Aerial crown-view tile of a tropical tree (Barro Colorado Island, Panama), acquired 20250818:
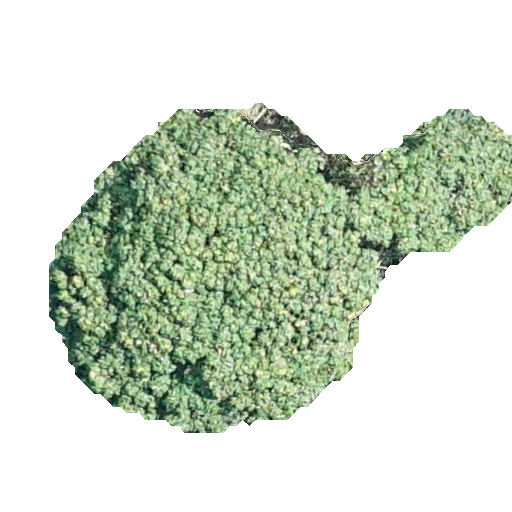
Species: Pourouma bicolor
GBIF accepted scientific name: Pourouma bicolor
Crown area: 141.776 m²